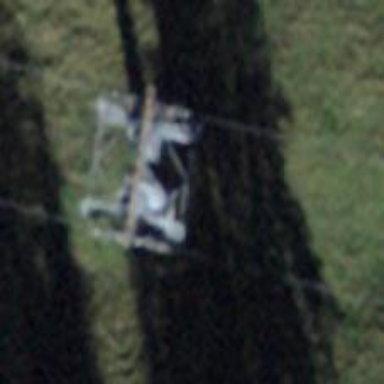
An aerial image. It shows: Pylon used for aerialway.